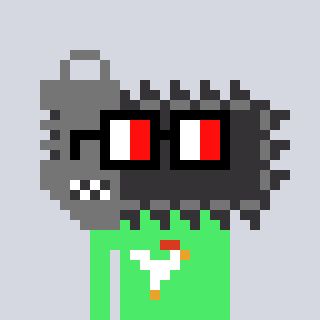
a pixel art character with square glasses with black frames and red eyes, a chainsaw-shaped head and a teal-colored body on a cool background